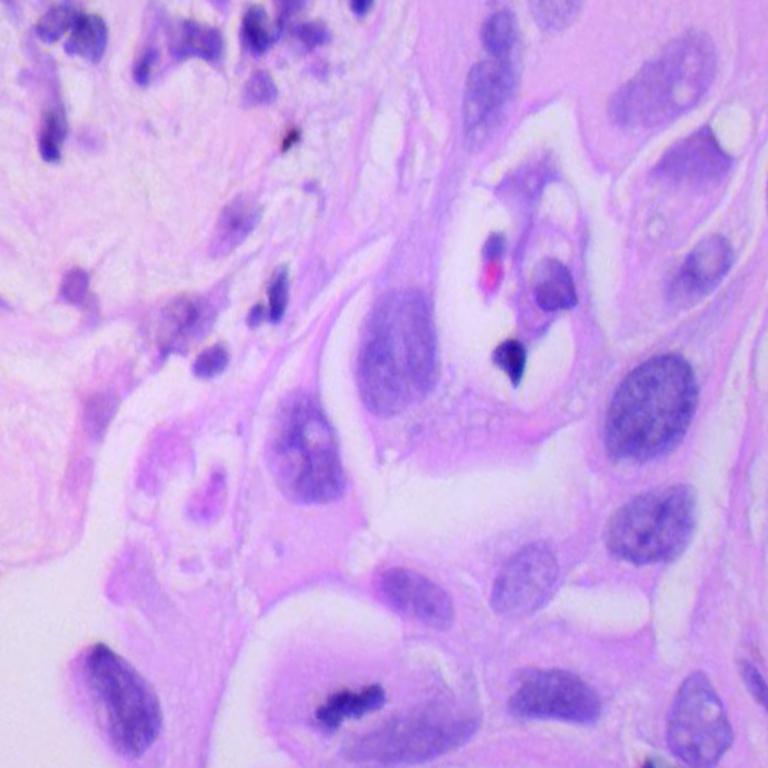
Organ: lung
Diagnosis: adenocarcinomas